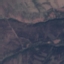
Land use / land cover class: HerbaceousVegetation